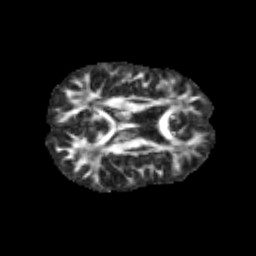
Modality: FA
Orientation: axial
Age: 13
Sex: male
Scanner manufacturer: siemens
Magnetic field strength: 3 T
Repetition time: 3.8 s
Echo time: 0.07 s